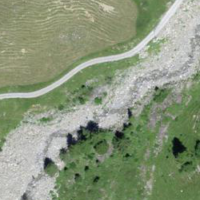
EUNIS habitat code: 26
Species observed at this site:
Rubus saxatilis